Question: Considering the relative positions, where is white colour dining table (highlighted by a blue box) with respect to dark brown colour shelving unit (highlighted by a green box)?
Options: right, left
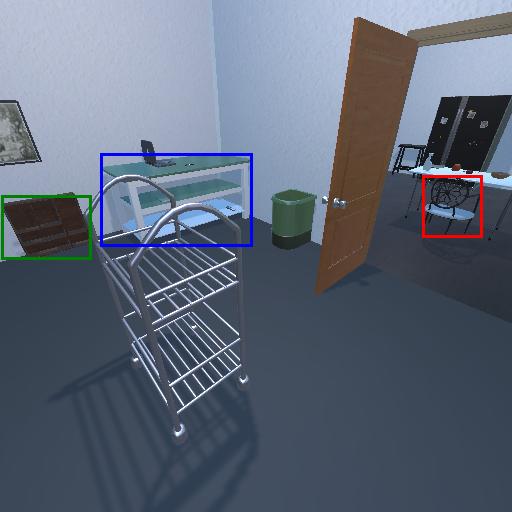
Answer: right